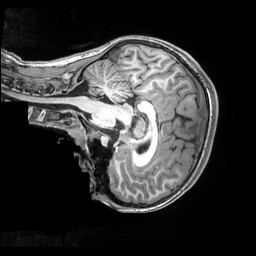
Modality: T1w
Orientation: sagittal